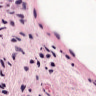
Metastatic tissue present: no